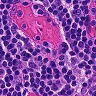
Metastatic tissue present: no